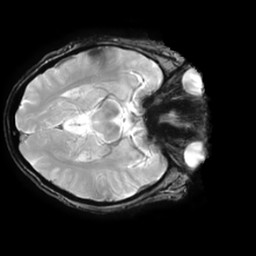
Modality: T2starw
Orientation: axial
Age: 64
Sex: female
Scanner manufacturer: ge
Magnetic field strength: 3 T
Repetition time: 0.65 s
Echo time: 0.02 s